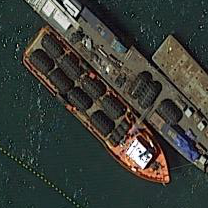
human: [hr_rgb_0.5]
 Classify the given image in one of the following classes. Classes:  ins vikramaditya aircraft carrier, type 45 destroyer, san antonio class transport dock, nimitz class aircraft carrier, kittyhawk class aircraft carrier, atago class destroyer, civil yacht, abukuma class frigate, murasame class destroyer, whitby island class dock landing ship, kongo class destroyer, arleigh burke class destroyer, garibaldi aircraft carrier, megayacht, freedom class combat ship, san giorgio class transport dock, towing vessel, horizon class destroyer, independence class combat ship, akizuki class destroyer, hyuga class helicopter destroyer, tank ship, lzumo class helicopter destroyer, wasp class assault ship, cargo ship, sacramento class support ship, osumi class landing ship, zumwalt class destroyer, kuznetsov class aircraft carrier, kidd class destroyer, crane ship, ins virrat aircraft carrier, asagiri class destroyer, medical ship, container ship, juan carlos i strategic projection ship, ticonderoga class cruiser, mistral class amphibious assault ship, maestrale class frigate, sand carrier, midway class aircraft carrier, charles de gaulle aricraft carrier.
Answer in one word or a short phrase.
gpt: Cargo ship